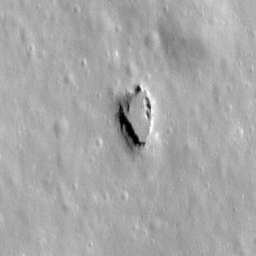
Pit: Stevinus 12
Host crater: Stevinus
Host type: impact_melt
Lunar coordinates: latitude -32.317, longitude 54.746